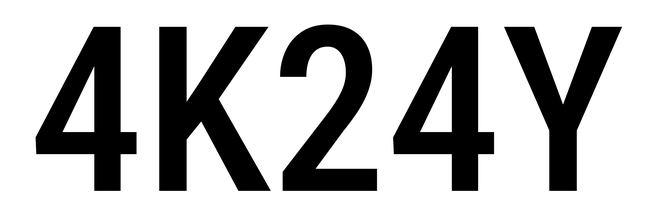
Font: Roboto_Condensed_Medium